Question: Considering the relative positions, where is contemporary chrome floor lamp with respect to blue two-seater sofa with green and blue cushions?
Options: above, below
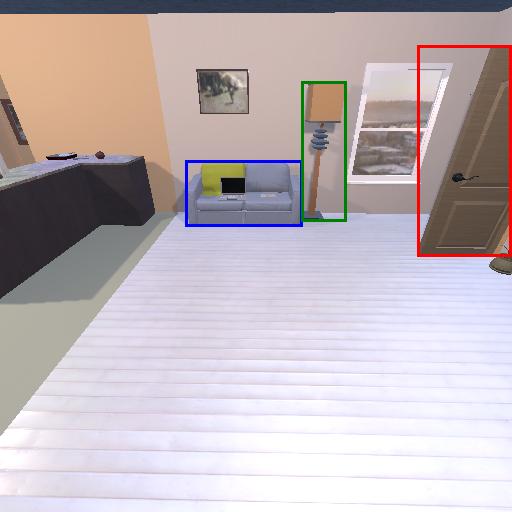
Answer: above